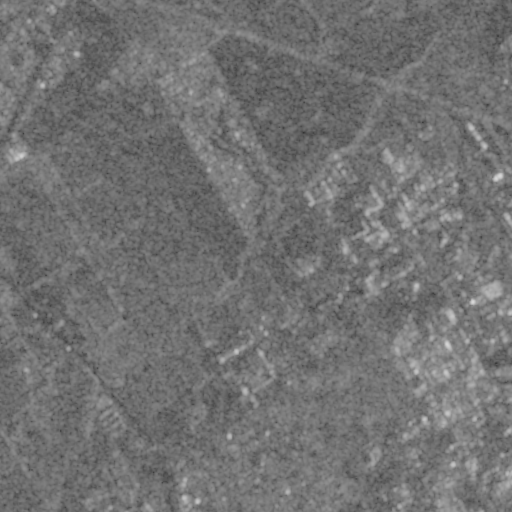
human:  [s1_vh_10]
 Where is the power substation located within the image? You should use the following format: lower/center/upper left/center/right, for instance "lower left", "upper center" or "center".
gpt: The power substation is located in the lower right of the image.
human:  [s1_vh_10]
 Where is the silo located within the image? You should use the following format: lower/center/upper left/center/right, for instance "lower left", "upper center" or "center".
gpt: The silo is located in the center right of the image.
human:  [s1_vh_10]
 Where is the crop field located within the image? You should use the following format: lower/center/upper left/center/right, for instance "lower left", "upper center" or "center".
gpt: There is no crop field in the image.

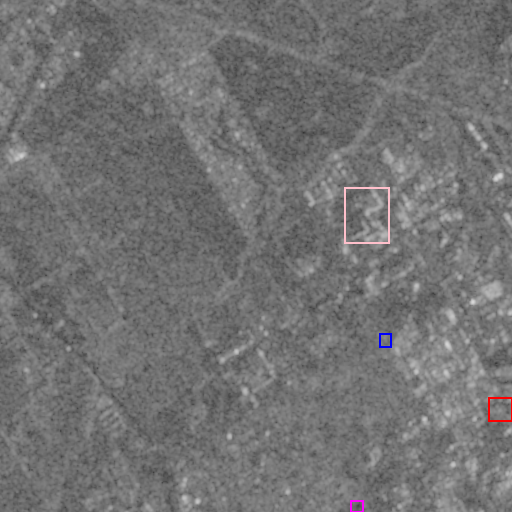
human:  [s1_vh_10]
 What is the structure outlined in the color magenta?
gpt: The structure outlined in magenta is a park.
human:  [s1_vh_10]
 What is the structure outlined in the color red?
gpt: The structure outlined in red is a parking lot.
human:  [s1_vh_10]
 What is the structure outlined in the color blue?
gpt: The structure outlined in blue is a power substation.
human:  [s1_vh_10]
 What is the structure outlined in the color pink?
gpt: The structure outlined in pink is a building.
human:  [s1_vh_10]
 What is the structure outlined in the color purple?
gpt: There is no purple outline.